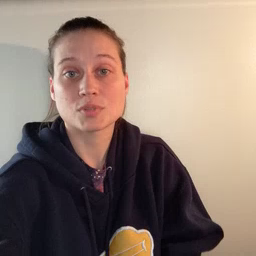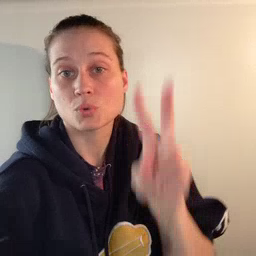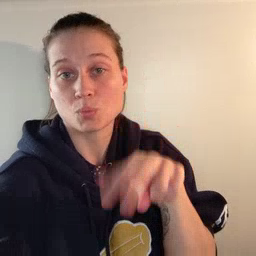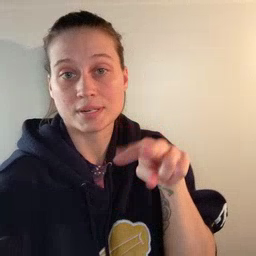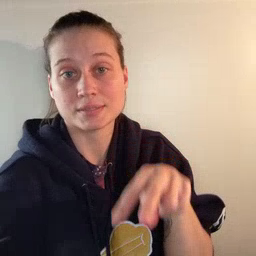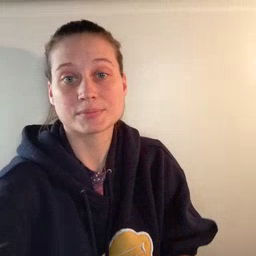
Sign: read